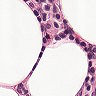
Metastatic tissue present: no